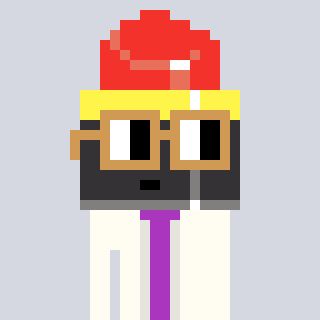
a pixel art character with square brown glasses, a lipstick-shaped head and a grayscale-colored body on a cool background